Question: I am working in SQL Server 2008 and SSIS (BIDS). I have a data flow task that takes a flat file into a destination table. All columns in the destination table are varchar(255).
I am querying the destination table, and I'm noticing some odd behavior.
For instance, in a certain column, several values are '0.00'. When I run LEN against this column, I get 7 for this value, not 4. Why is this happening? Is SSIS known to introduce non-ASCII characters in the data flow task?
An example of the flat file is:
'''
A|stuff||x||061|-117.96|0.00
'''
An example of my table schema:

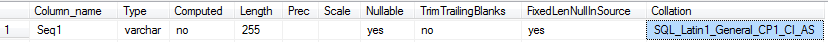
Answer: I figured out what I was doing wrong. When I first created my SSIS package, the text files I was operating on had {LF} as their row delimiters. But, the current text files that I'm operating on have {CR}{LF} as their row delimiters. So, upon import, SQL maintained the {CR} character in the last column of each table. Changing the SSIS package row delimiter to {CR}{LF} on all connection managers resolved the problem.